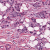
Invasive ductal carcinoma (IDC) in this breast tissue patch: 1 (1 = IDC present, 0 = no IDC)